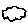
Label: cloud